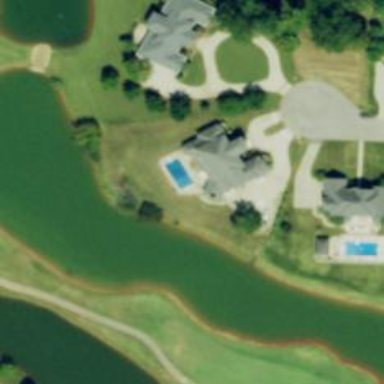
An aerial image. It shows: Water hazard in golf course. The hazard is natural water feature.